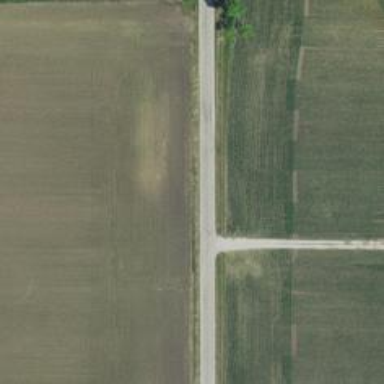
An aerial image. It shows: Unclassified road.